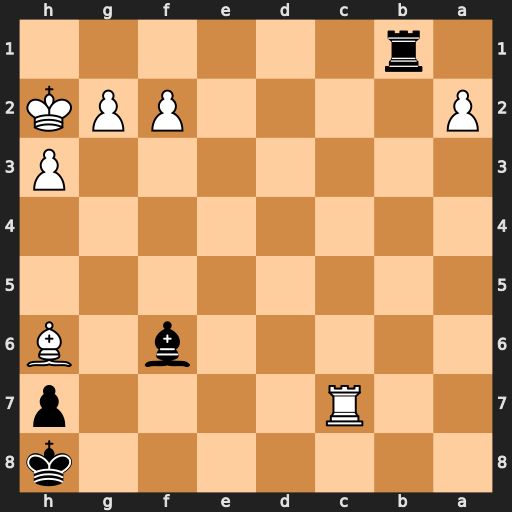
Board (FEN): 7k/2R4p/5b1B/8/8/7P/P4PPK/1r6
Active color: b
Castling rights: -
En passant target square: -
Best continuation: Be5+ g3 Bxc7